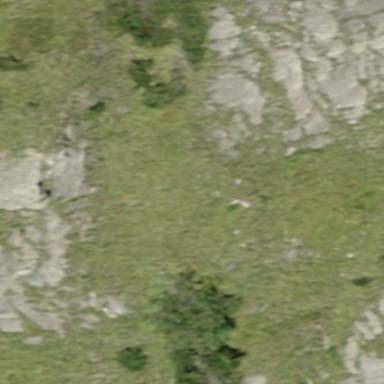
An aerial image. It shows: Landscape dominated by bare rock.